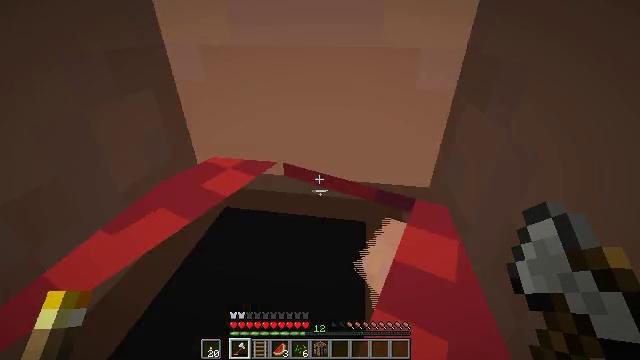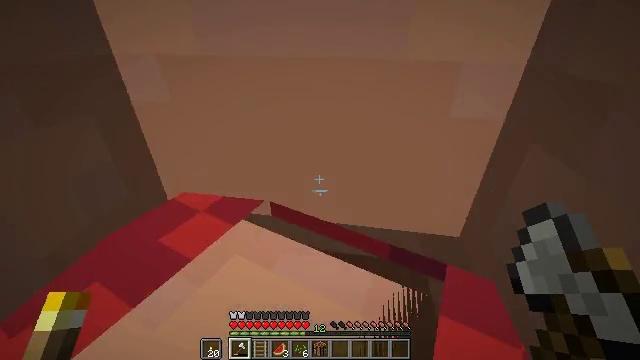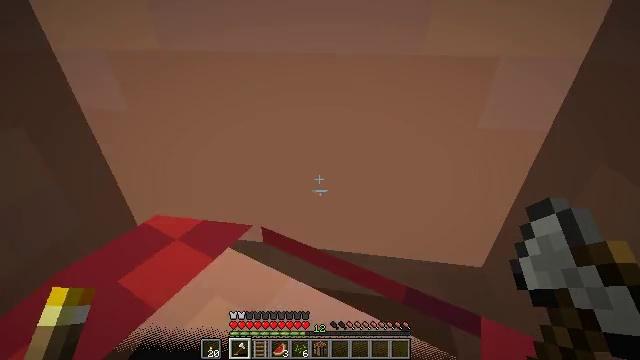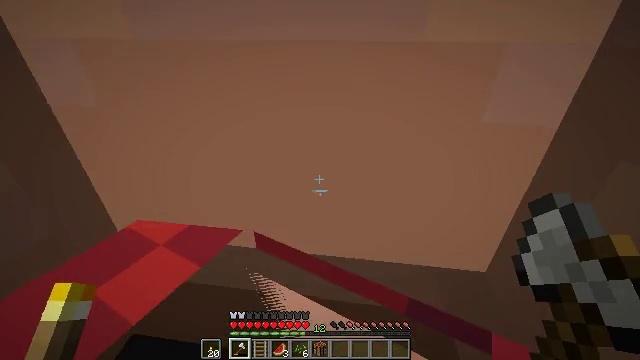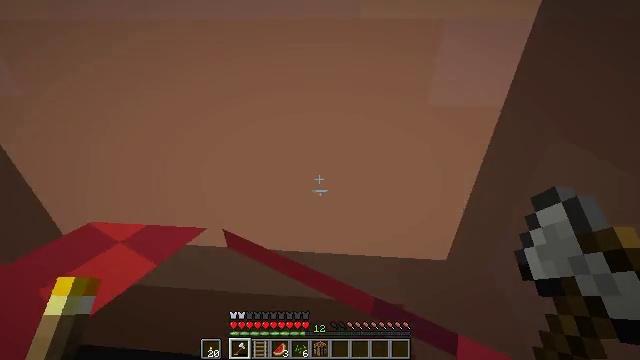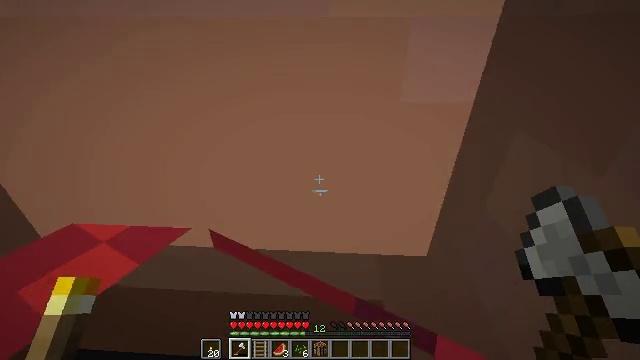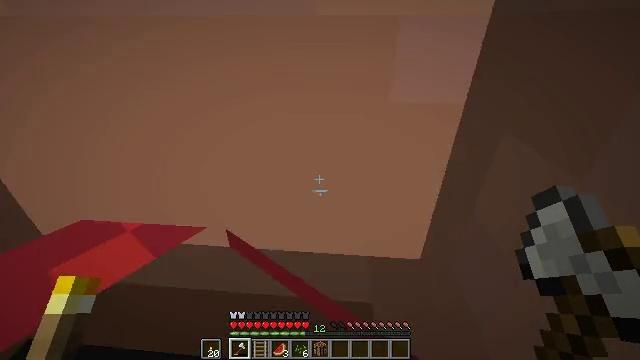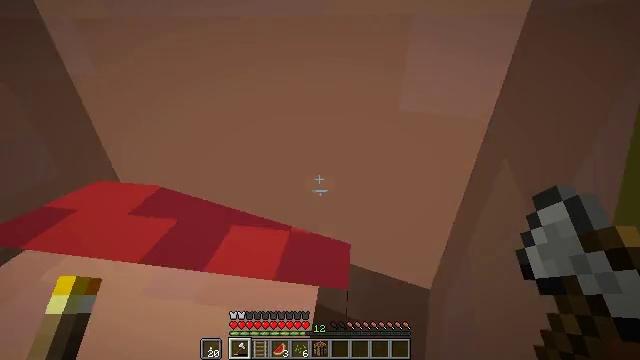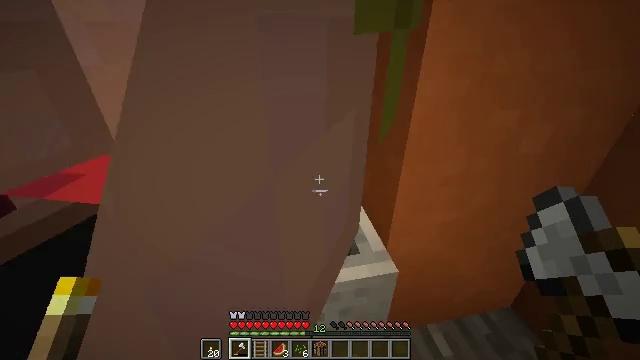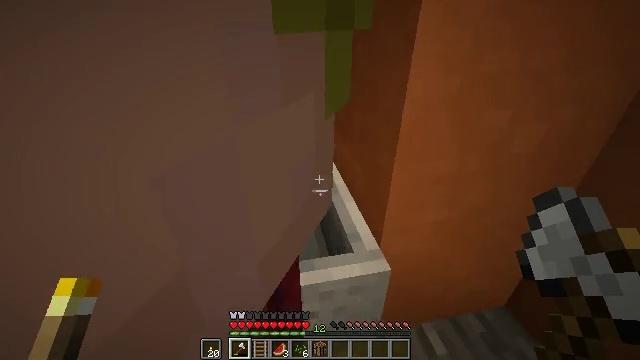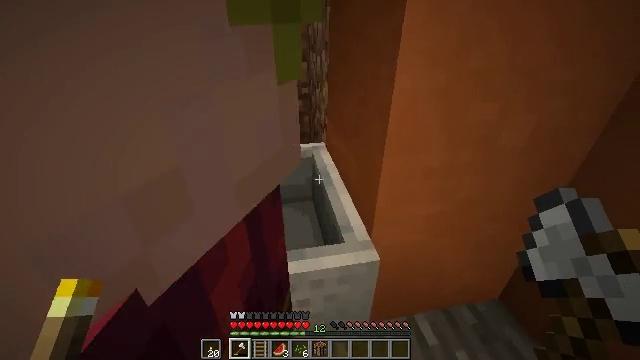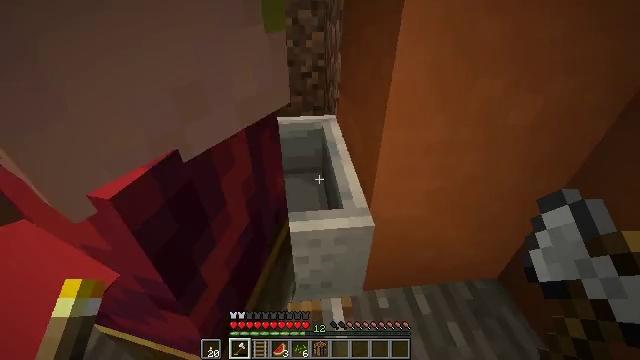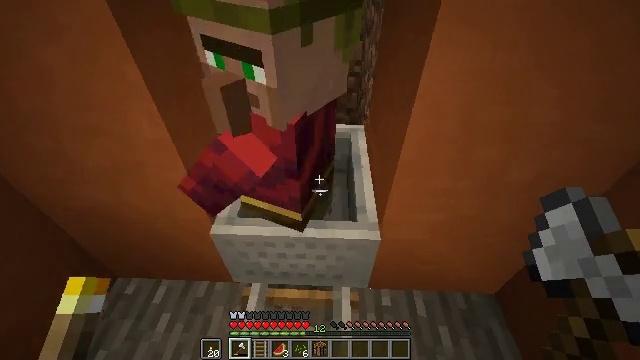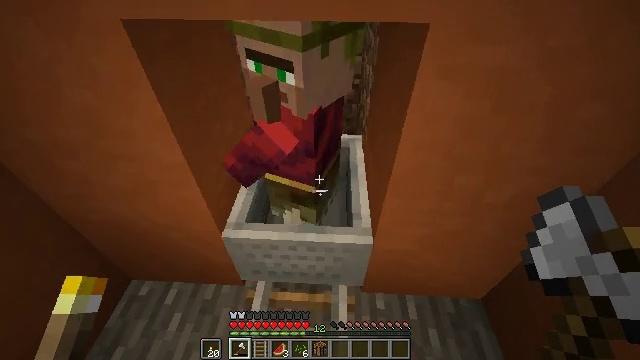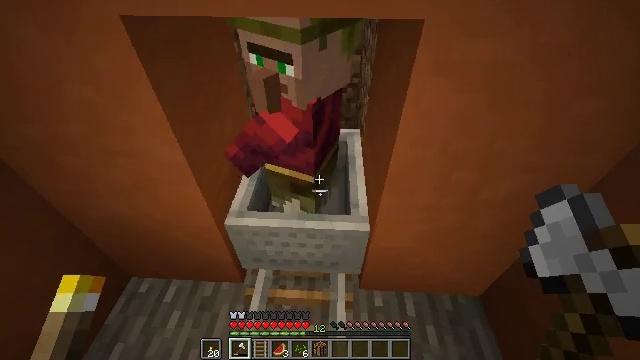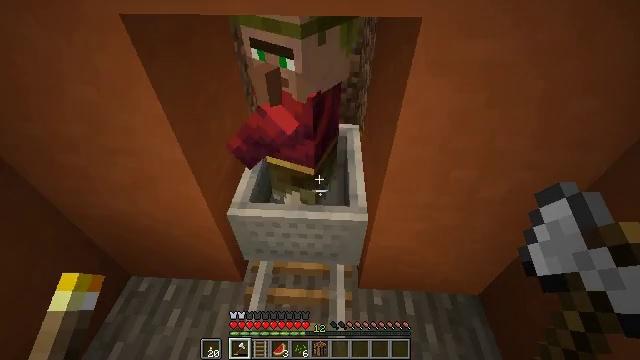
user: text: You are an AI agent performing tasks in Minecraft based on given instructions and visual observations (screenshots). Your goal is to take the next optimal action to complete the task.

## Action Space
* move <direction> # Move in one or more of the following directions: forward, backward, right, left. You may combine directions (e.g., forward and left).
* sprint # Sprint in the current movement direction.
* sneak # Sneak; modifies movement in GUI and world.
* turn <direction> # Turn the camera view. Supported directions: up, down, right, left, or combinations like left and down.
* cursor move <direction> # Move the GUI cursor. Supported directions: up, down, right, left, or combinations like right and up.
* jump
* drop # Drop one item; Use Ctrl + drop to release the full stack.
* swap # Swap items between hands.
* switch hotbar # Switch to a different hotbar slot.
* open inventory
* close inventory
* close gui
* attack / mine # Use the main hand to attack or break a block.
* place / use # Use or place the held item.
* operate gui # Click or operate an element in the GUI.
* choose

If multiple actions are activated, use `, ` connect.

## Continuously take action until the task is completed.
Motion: motion action
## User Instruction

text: Gather the rail for future use.
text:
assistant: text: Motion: no_op
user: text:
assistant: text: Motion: no_op
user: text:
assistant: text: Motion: no_op
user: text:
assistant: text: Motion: no_op
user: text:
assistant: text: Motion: no_op
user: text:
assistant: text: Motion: no_op
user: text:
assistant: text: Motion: no_op
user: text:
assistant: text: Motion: no_op
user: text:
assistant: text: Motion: no_op
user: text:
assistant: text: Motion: turn down
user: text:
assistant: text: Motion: turn left and down
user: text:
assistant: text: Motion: turn left and down
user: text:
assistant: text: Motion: no_op
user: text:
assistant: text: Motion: no_op
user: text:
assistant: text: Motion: no_op
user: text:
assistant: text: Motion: no_op
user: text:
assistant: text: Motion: no_op
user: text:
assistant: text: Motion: no_op
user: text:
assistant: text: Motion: no_op
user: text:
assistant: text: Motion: no_op
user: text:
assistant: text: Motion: move left
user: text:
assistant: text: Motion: no_op
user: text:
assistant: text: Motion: no_op
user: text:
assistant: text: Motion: no_op
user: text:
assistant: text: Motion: no_op
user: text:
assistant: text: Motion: turn up
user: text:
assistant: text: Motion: turn right and up
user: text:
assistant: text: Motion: turn up
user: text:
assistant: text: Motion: turn up
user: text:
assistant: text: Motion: no_op